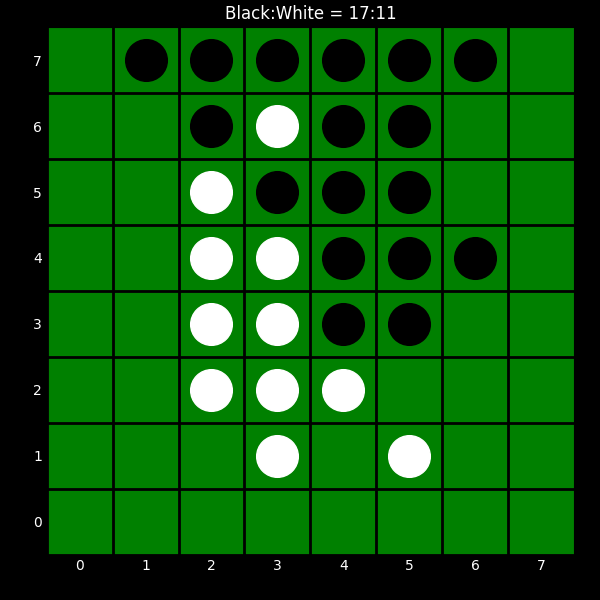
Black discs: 17
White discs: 11